Interaction volume radius: 5 \u00c5
Interaction volume height: 20 \u00c5
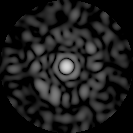
Disorder parameter: 0.8642